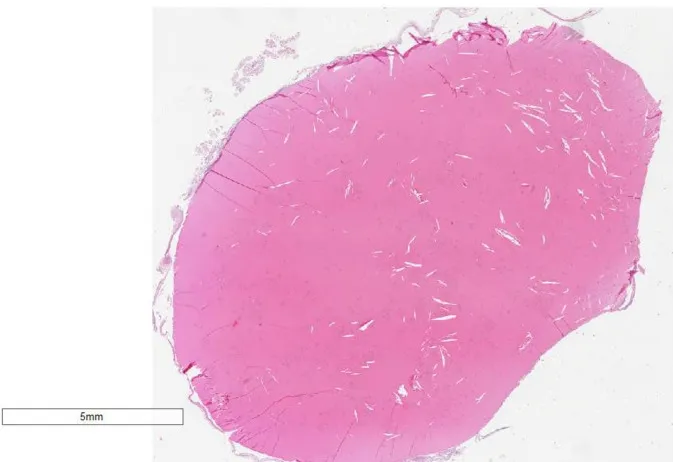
Cystic lesion, filled with a strongly PAS-positive amorphous content.
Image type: pathology (pas)